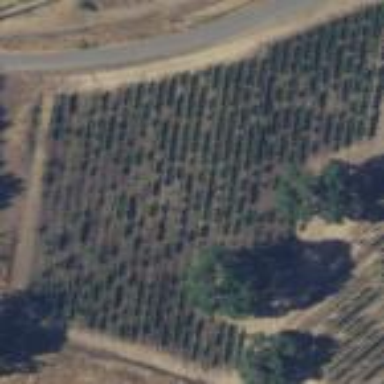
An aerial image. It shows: Vineyard with grape crops.